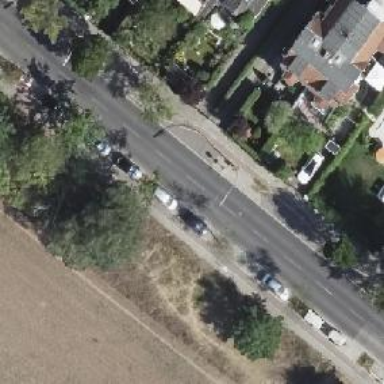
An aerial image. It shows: Secondary road with asphalt surface and cycle track.